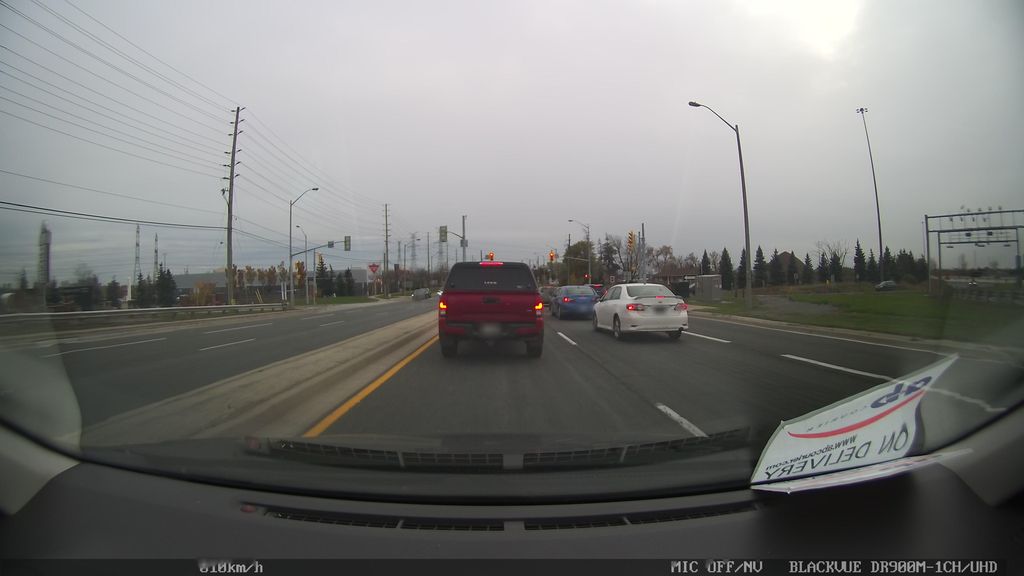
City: toronto